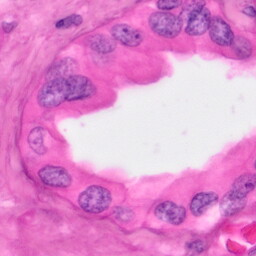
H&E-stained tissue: Pancreatic